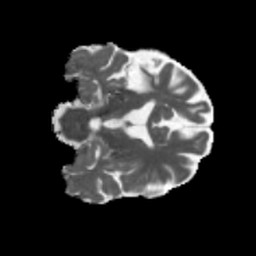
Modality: MD
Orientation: coronal
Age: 58
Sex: male
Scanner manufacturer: siemens
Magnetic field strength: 3 T
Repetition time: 5.47 s
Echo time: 0.0854 s